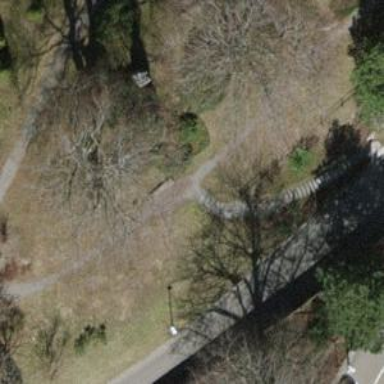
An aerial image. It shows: Memorial site with historic significance.